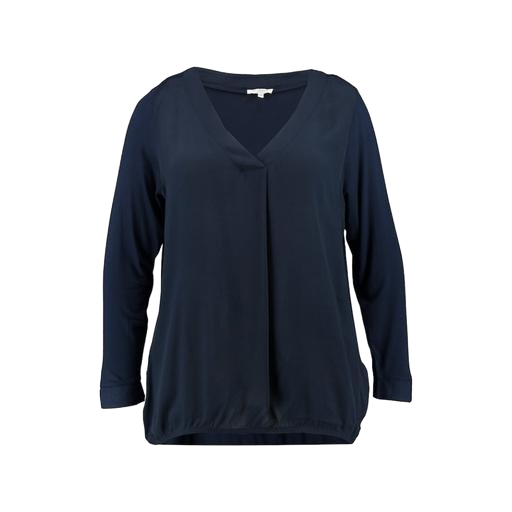
blue v-neck longsleeved blouse, blue v-neck top only macy, v-neck long-sleeve blouse, white background